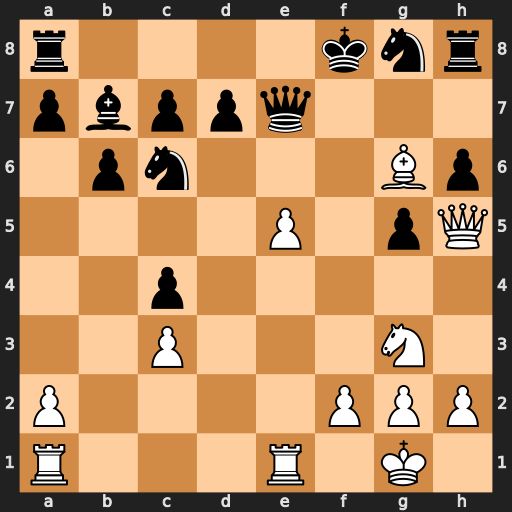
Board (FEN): r4knr/pbppq3/1pn3Bp/4P1pQ/2p5/2P3N1/P4PPP/R3R1K1
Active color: w
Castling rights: -
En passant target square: -
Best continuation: Qf3+ Kg7 Nf5+ Kxg6 Nxe7+ Ncxe7 Qxb7